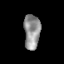
Tissue: skin
Cell type: Myeloid cells
Senescence score: 0.2587
Nuclear area (px): 545
Mean DAPI intensity: 148.417